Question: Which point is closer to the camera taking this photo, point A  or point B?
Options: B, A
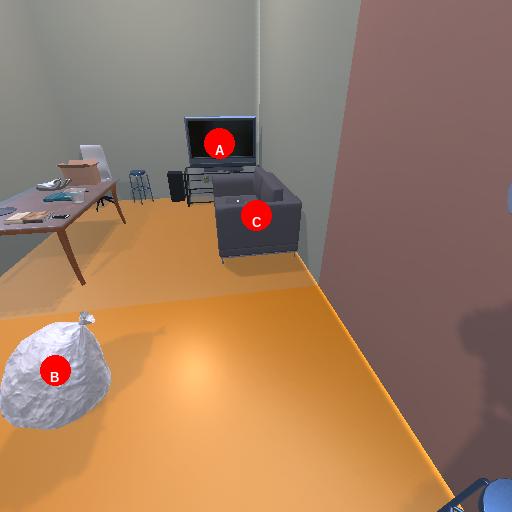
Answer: B